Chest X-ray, PA view. Patient: 43 years old, sex M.
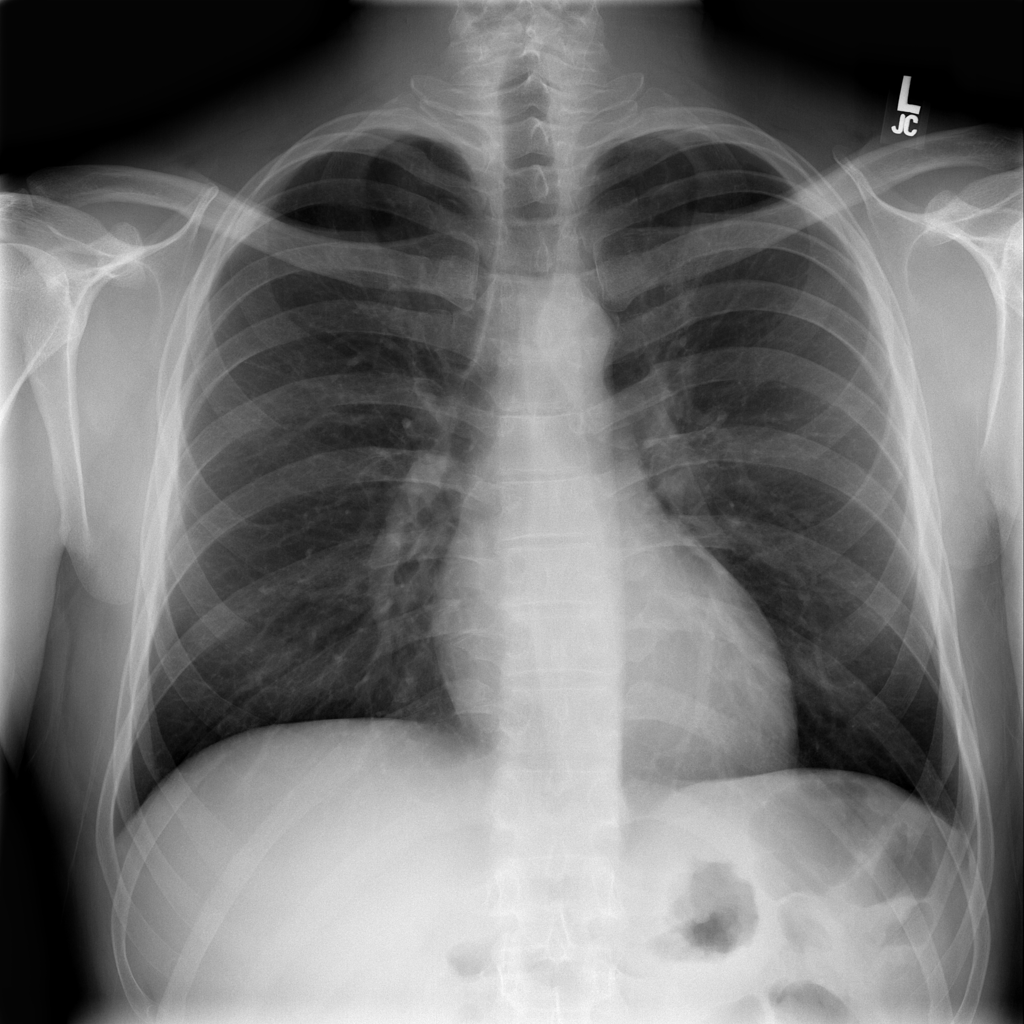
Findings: No Finding